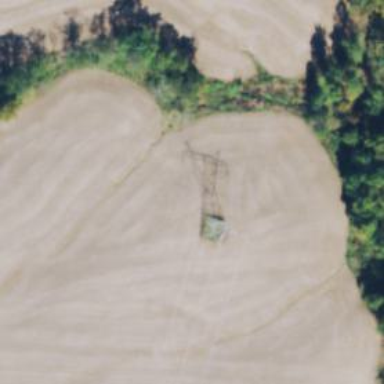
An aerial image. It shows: Power tower.